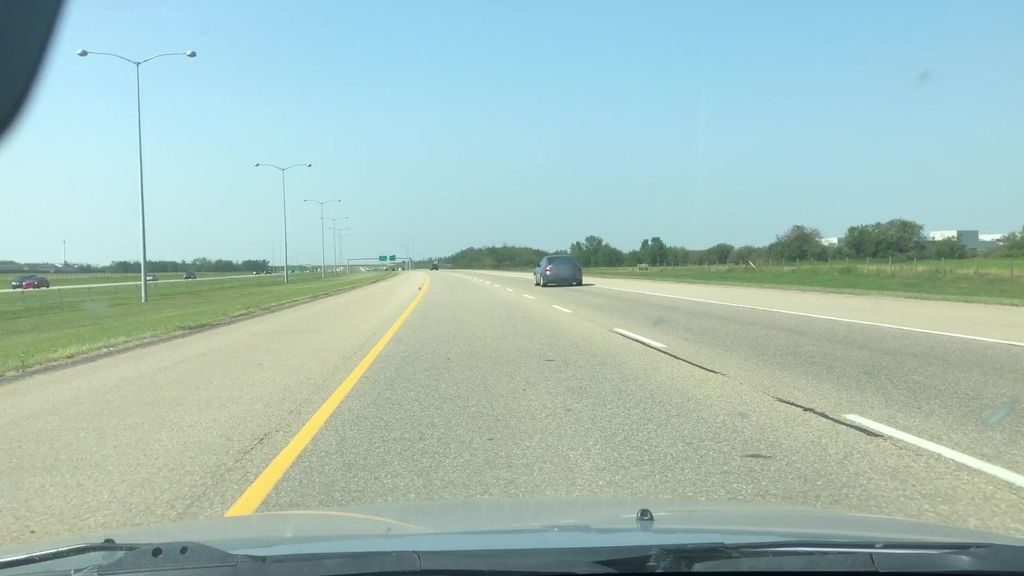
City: edmonton